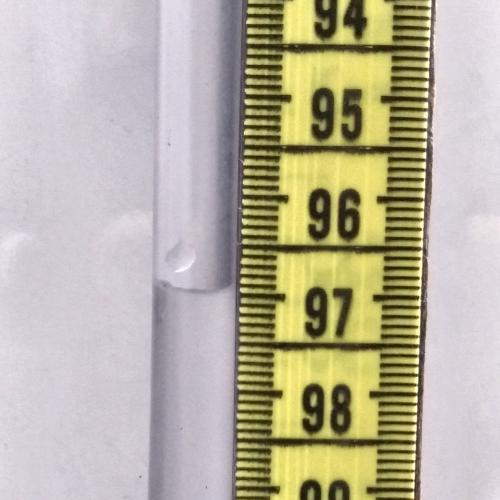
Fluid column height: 97.0 cm